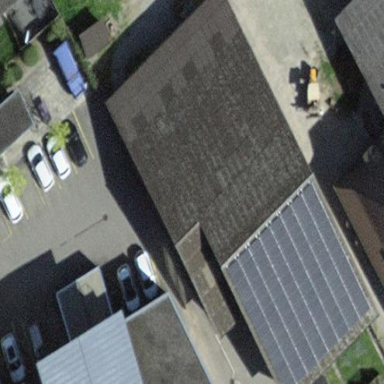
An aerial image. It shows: Shed.